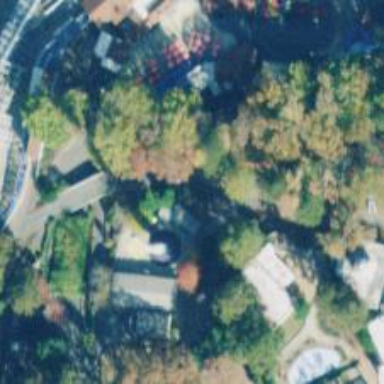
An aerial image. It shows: Thrilling drop tower attraction.